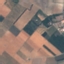
Land use / land cover: PermanentCrop